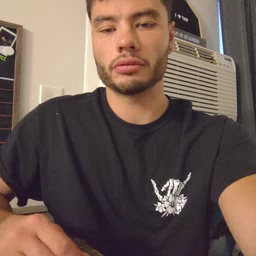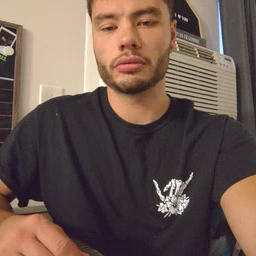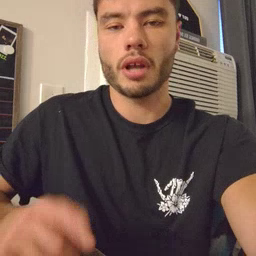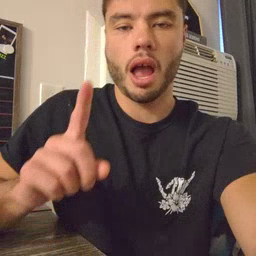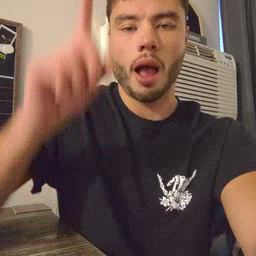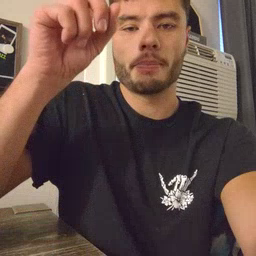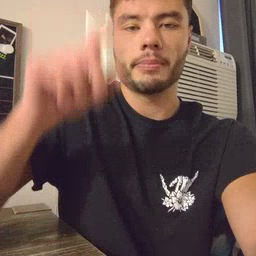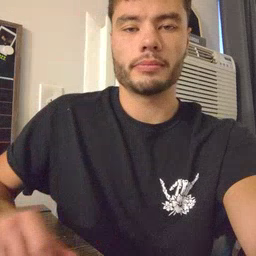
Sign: up